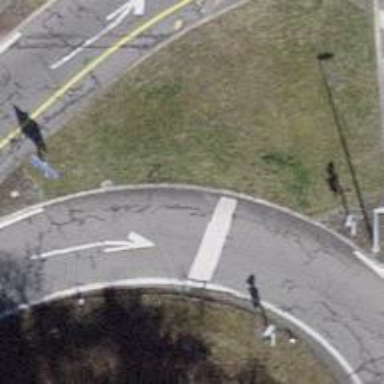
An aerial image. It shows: Road with traffic signals.